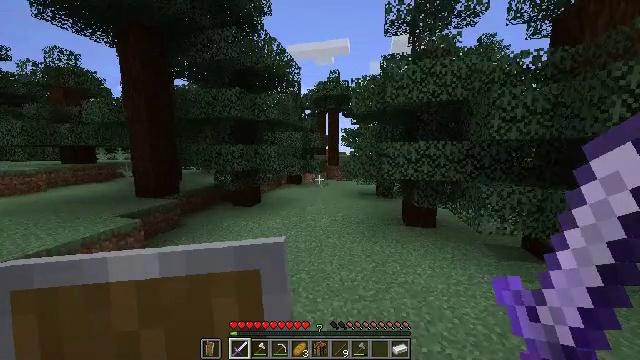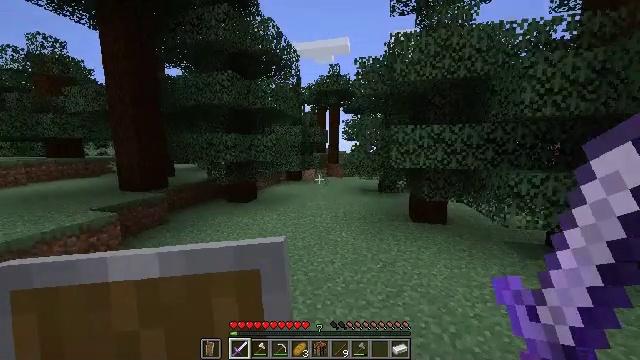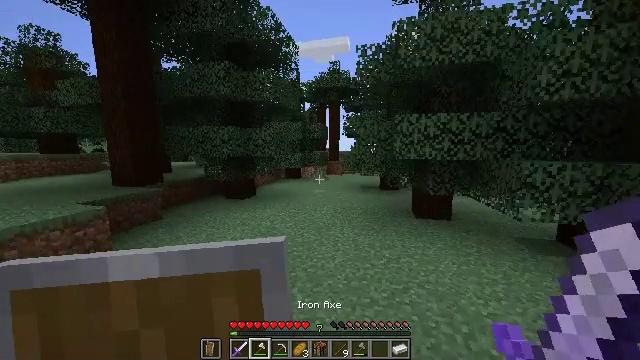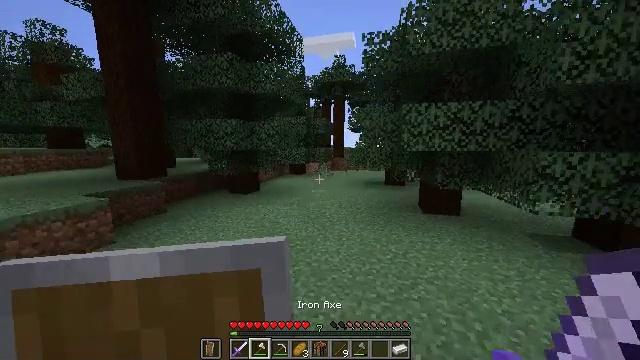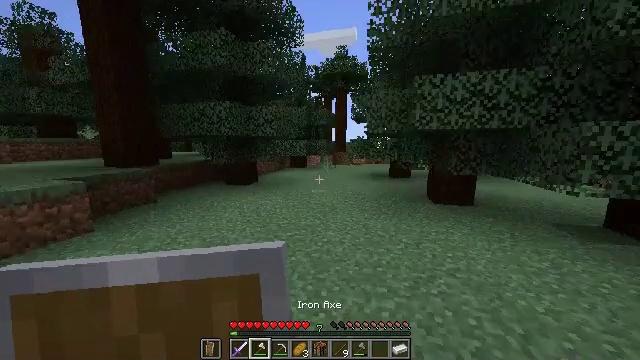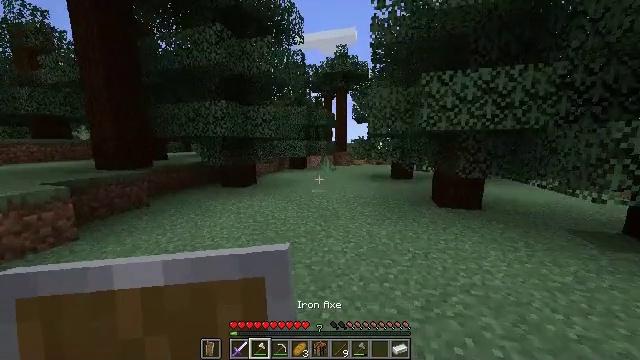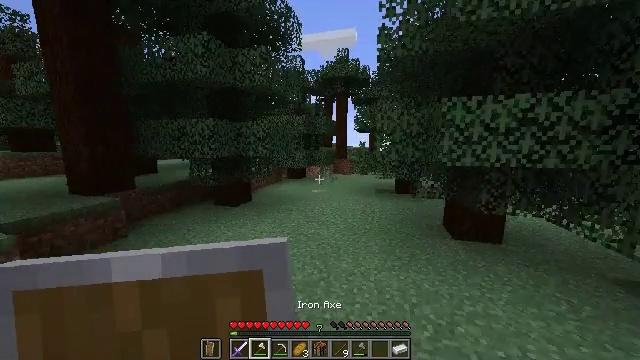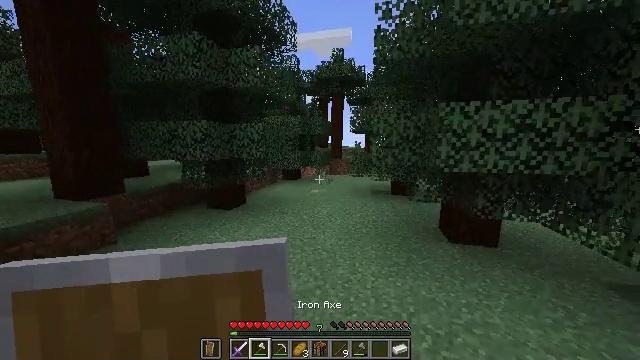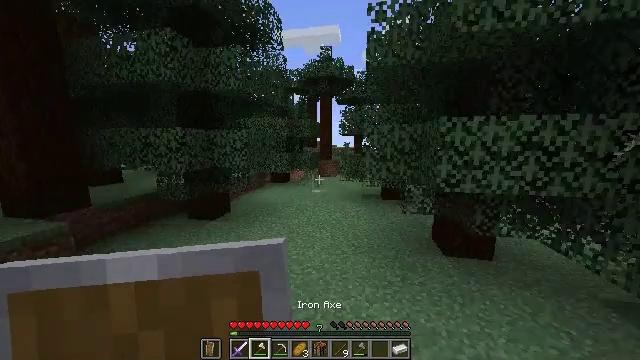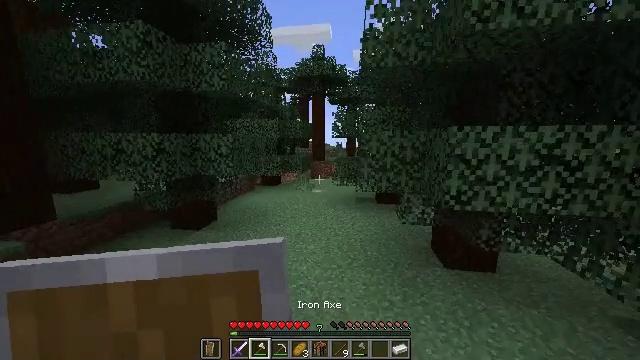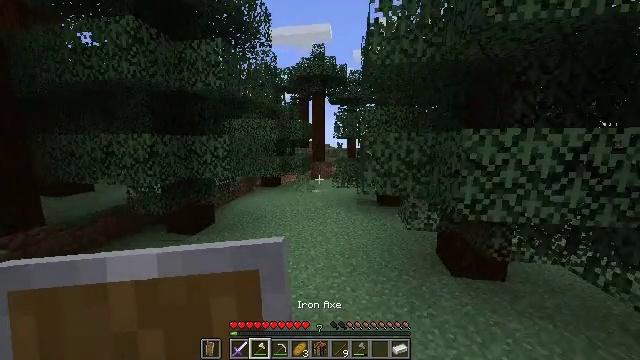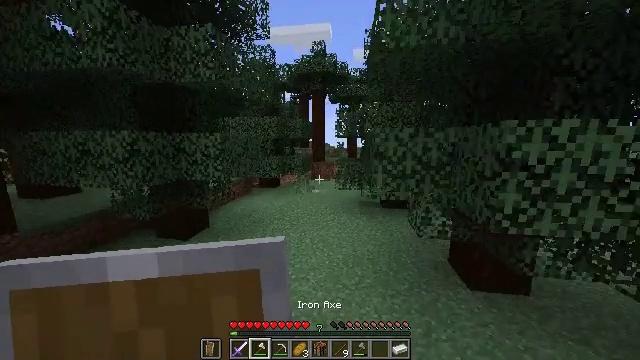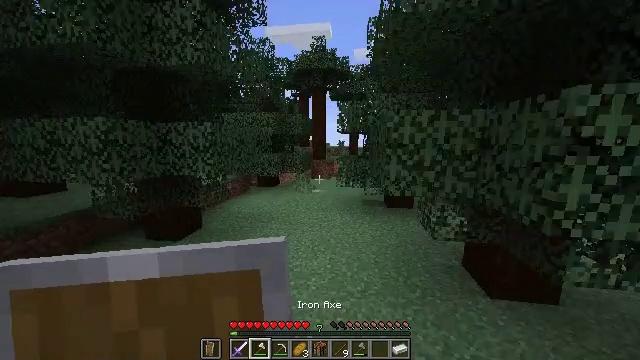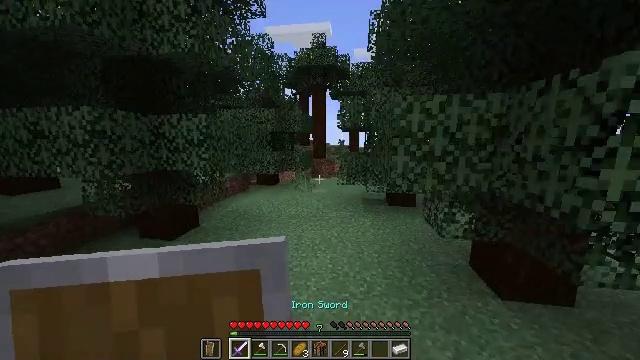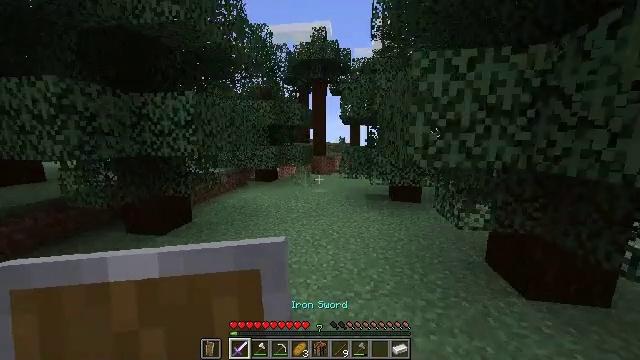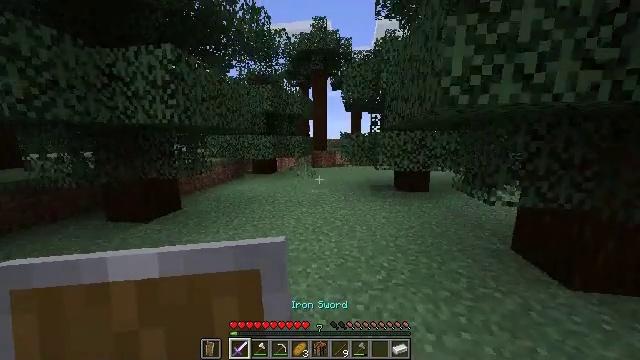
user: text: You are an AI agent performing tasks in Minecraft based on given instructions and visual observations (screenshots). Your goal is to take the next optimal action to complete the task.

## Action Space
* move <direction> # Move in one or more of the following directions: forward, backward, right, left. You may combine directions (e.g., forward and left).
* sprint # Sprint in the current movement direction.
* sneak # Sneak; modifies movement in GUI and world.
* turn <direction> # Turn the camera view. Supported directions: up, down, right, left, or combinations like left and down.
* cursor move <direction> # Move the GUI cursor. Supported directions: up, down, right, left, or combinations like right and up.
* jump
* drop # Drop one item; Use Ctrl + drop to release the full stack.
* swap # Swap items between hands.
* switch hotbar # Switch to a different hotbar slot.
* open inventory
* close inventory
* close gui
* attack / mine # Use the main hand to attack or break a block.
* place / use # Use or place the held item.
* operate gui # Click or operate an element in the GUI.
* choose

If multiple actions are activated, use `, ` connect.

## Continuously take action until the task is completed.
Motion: motion action
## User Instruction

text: Collect spruce leaves for landscaping.
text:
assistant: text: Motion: move forward, sprint, jump
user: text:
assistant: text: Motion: move forward, sprint, jump
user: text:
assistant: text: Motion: move forward, sprint, turn left, jump
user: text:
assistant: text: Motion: move forward, sprint, jump
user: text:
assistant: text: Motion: move forward, sprint, jump
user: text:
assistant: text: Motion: move forward, sprint, jump
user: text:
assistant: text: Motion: move forward, sprint, turn right, jump
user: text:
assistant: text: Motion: move forward, sprint, turn right, jump
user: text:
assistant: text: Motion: move forward, sprint, turn right, jump
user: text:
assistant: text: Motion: move forward, sprint, jump
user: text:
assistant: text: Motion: move forward, sprint, jump
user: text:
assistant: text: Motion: move forward, sprint, jump
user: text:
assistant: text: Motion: move forward, sprint, jump
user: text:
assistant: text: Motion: move forward, sprint, jump
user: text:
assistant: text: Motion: move forward, sprint, jump
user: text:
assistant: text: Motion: move forward, sprint, jump
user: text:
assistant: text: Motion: move forward, sprint, jump
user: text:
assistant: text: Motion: move forward, sprint, jump
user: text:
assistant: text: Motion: move forward, sprint, jump
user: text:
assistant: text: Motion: move forward, sprint, jump
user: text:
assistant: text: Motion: move forward, sprint, jump
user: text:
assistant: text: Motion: move forward, sprint, jump
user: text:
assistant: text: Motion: move forward, sprint, jump
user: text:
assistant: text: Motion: move forward, sprint, jump
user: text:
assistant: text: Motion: move forward, sprint, jump
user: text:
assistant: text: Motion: move forward, sprint, turn right, jump
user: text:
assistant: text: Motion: move forward, sprint, jump
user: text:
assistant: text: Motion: move forward, sprint, jump
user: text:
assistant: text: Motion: move forward, sprint, turn right and down, jump
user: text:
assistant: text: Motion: move forward, sprint, turn right and down, jump